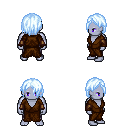
a pixel art fantasy rpg character, male body template, dark elf, purple skin, brown robe, metal pants, white cyan bangs hairstyle, cloth bracers, four views (front, back, left, right), 2x2 character sprite sheet, small pixel art, hard edges, no anti-aliasing